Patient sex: M
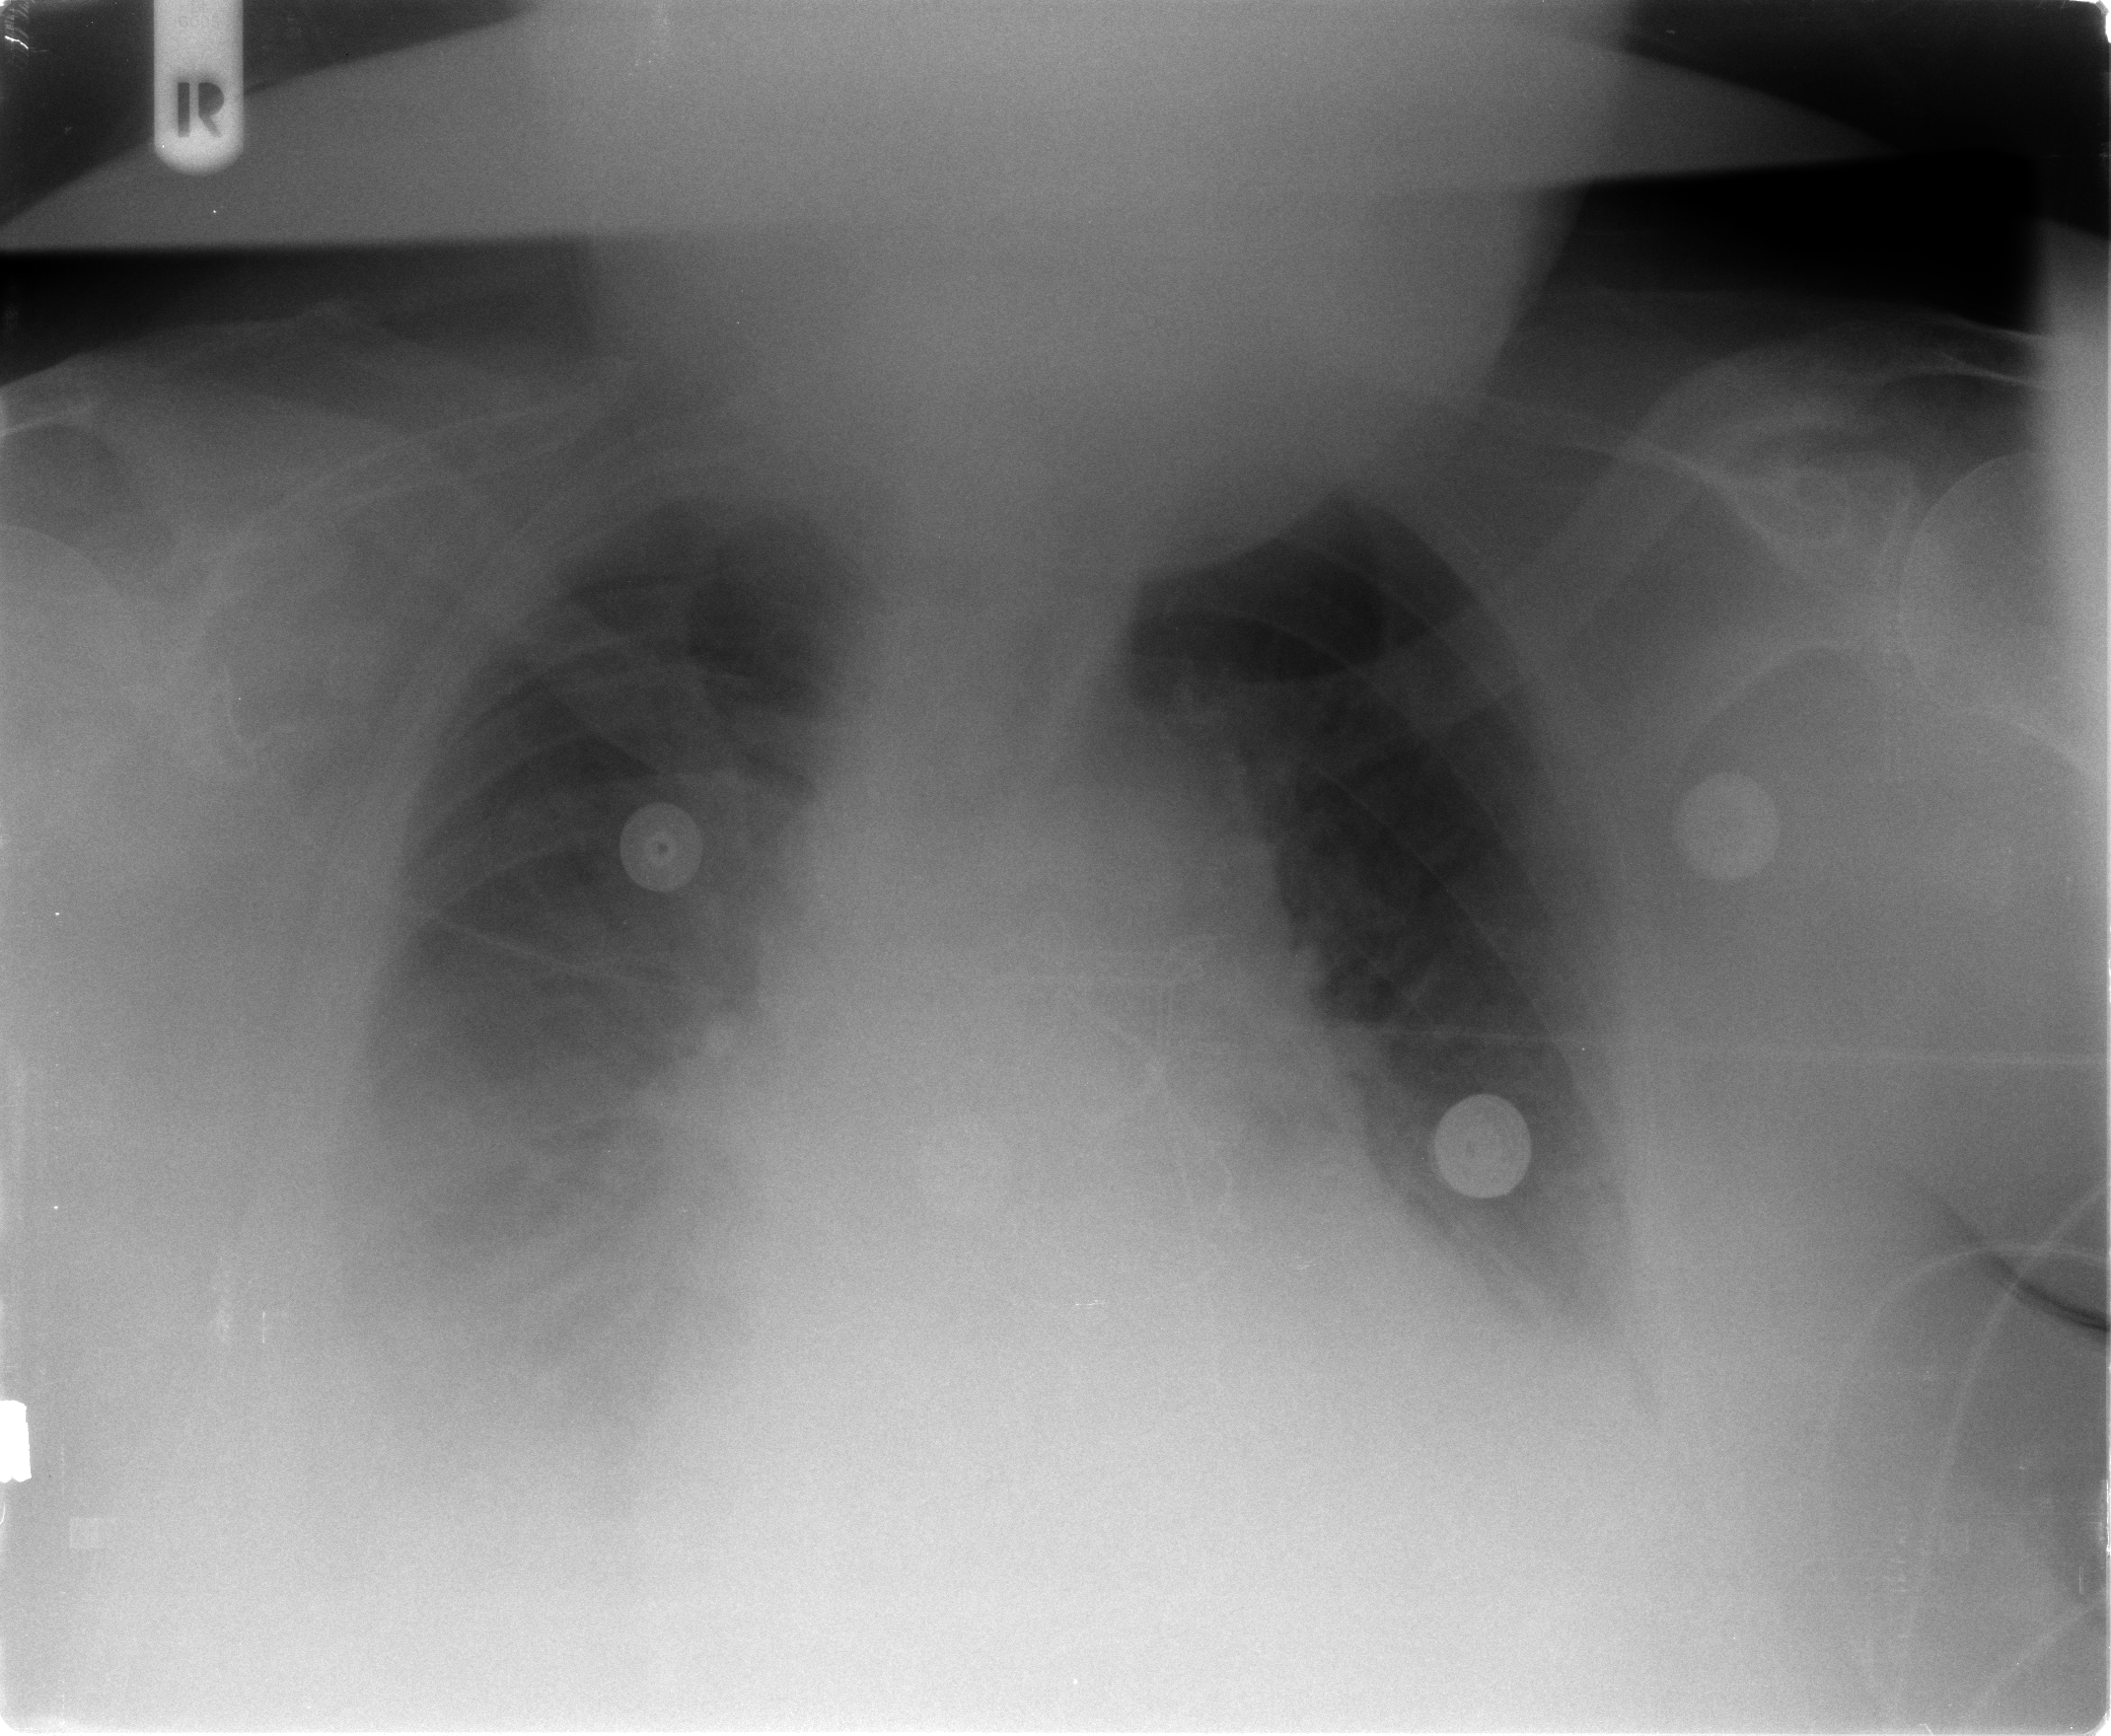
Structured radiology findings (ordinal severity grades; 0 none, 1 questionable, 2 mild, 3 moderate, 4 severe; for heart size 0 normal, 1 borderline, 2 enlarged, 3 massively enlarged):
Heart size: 2
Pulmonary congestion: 2
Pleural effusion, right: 3
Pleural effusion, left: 2
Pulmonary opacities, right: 0
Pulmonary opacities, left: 0
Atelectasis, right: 2
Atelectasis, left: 2